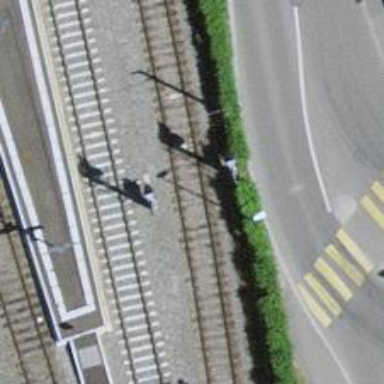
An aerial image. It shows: Railway signal.